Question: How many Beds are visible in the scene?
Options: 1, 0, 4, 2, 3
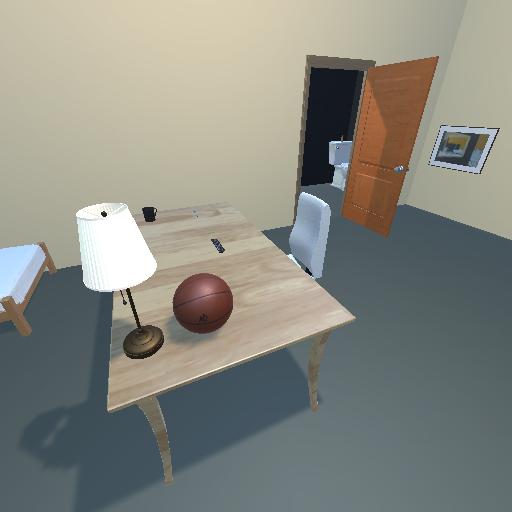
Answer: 1